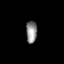
Tissue: lung
Cell type: Endothelial cells
Senescence score: 0.586
Nuclear area (px): 242
Mean DAPI intensity: 138.021